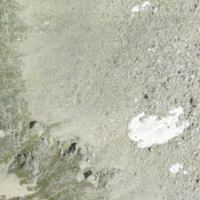
EUNIS habitat code: 31
Species observed at this site:
Lagopus muta
Phoenicurus ochruros
Oenanthe oenanthe
Corvus corax
Anthus spinoletta